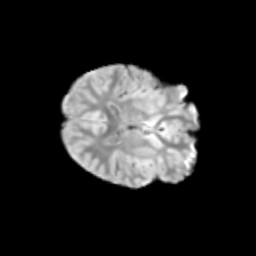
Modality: T2w
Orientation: axial
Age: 10
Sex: male
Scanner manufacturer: siemens
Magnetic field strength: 3 T
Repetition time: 3.8 s
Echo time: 0.07 s